Interaction volume radius: 10 \u00c5
Interaction volume height: 25 \u00c5
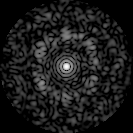
Disorder parameter: 0.7748